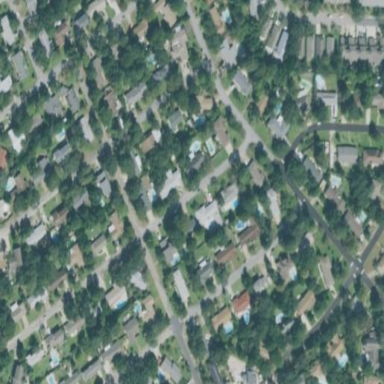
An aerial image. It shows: Residential area consisting of single-family homes.